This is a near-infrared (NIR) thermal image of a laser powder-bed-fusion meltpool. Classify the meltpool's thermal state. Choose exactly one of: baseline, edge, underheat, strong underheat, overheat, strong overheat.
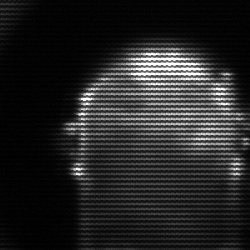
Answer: baseline